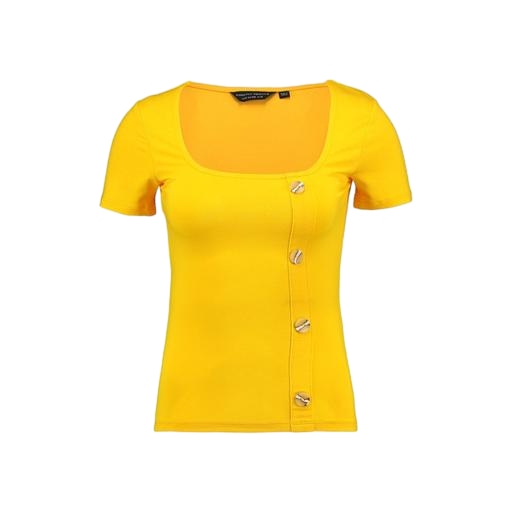
yellow skinny-fit stretch polo shirt, yellow skinny-fit polo shirt, yellow iconic women's round neck t-shirt, white background